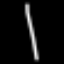
Label: line